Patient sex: F
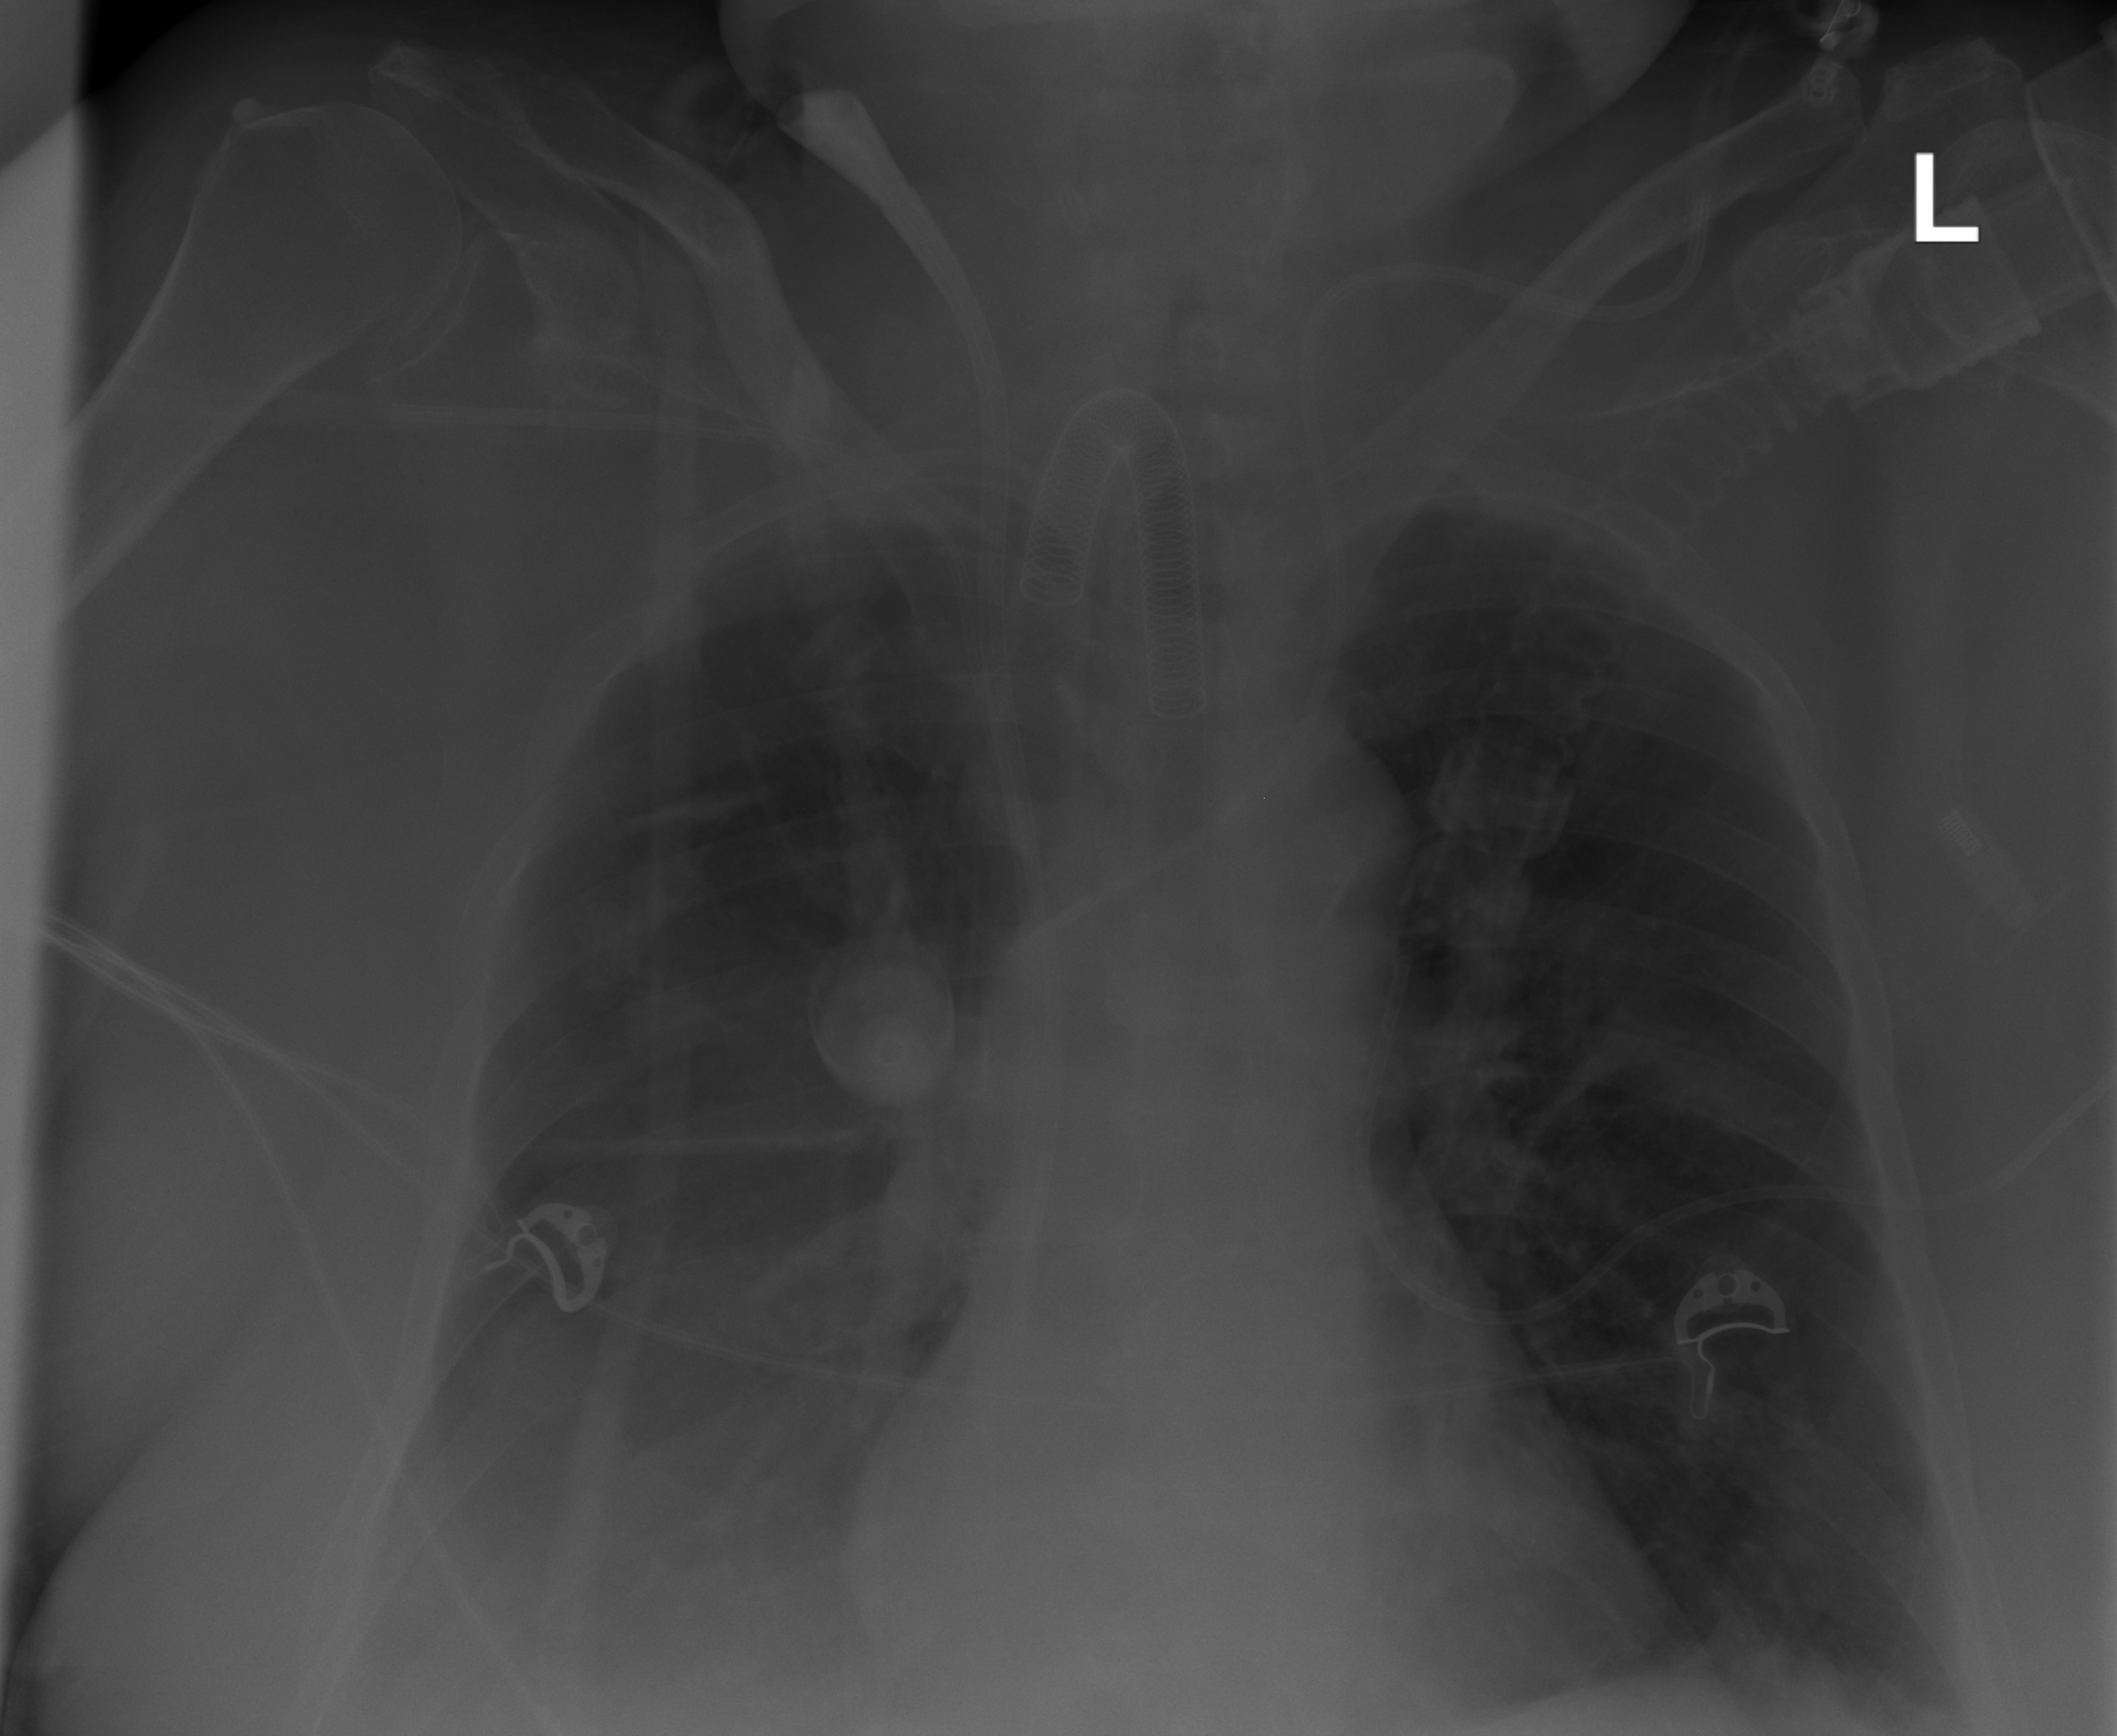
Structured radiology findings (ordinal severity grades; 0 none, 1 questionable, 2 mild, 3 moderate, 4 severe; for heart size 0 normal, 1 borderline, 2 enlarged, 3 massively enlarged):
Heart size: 1
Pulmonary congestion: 2
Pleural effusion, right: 3
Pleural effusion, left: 1
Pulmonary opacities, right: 1
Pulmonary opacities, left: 2
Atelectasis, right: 2
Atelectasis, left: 2